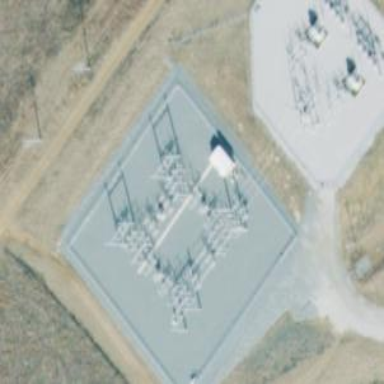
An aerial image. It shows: Switch used for power control.